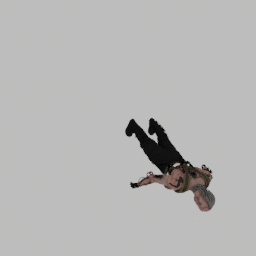
Label: people